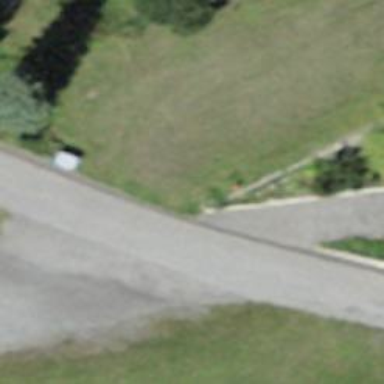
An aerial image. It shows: Residential road.